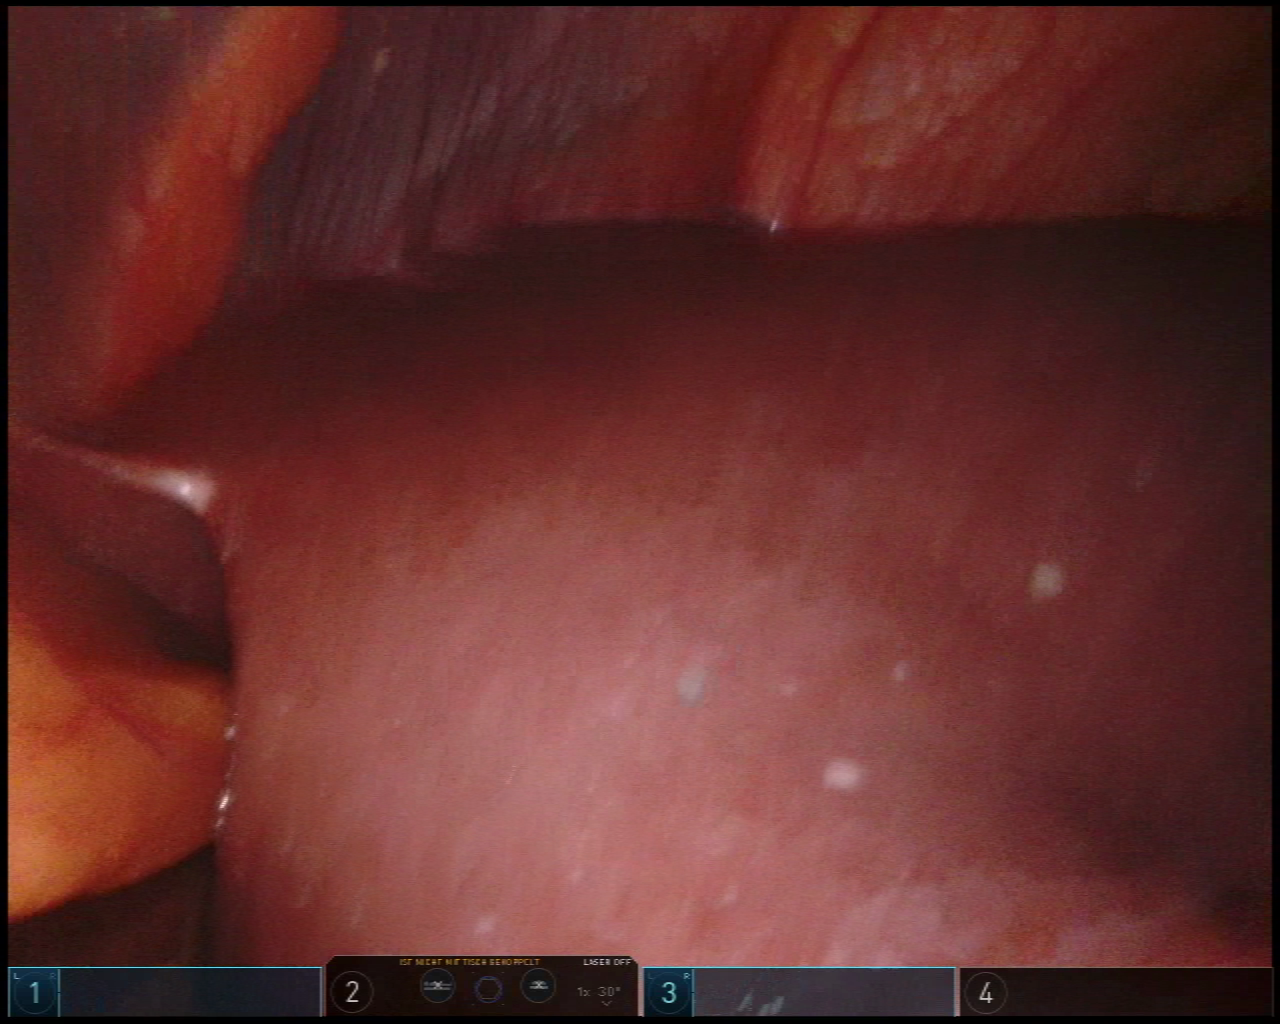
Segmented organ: liver
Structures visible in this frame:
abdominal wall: yes
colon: no
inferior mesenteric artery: no
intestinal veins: no
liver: yes
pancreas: no
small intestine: no
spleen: no
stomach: no
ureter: no
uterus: no
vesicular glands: no